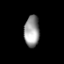
Tissue: prostate
Cell type: T cells
Senescence score: 0.707
Nuclear area (px): 467
Mean DAPI intensity: 150.788